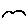
Label: bird